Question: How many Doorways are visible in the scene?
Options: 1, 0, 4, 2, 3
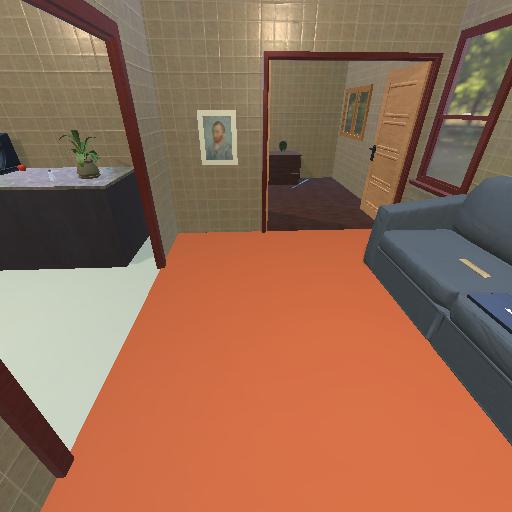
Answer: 1